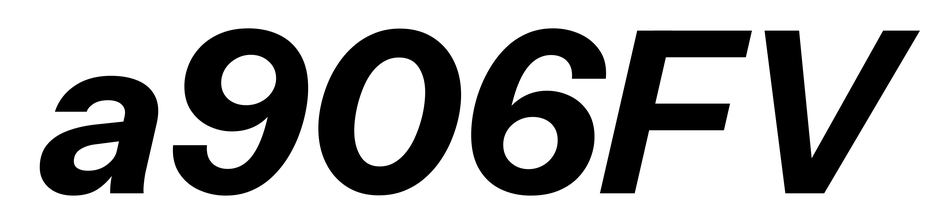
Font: InstrumentSans-Italic_Bold_Italic